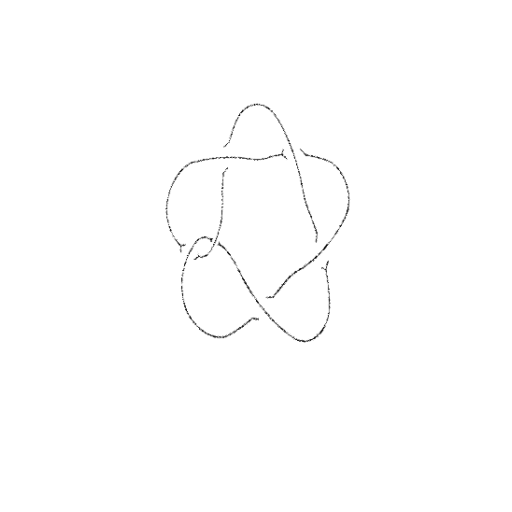
Crossing number: 6